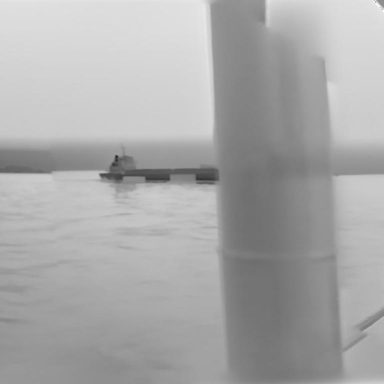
There is a liner in the infrared image.